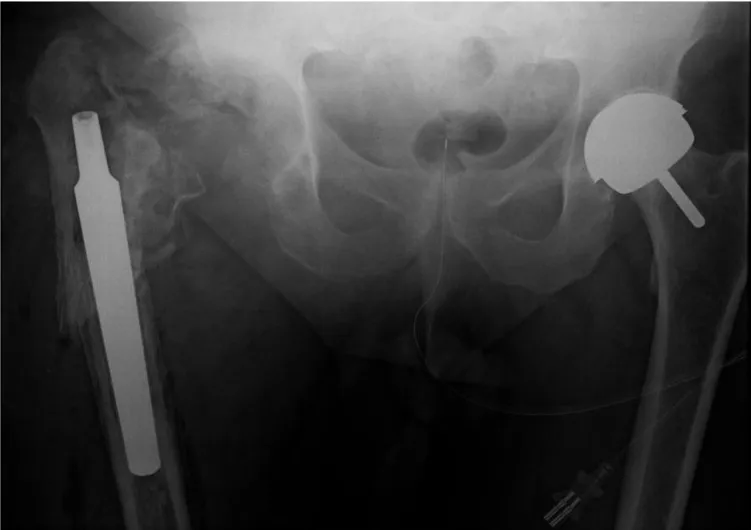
Pelvic x-ray showing the retained femoral stem prior to the second revision.
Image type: radiology (x_ray)